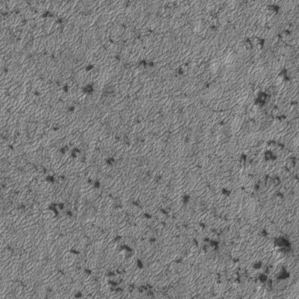
Label: frost